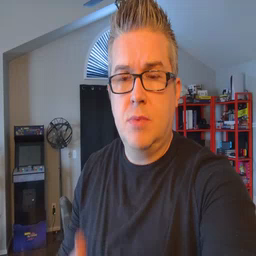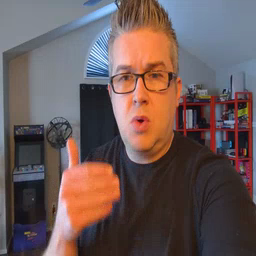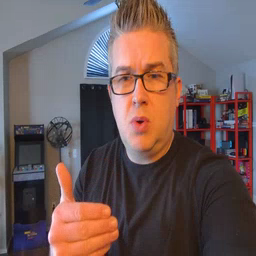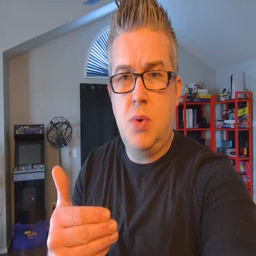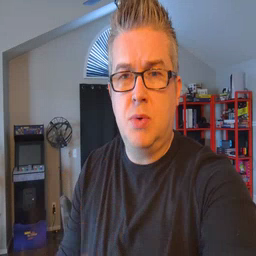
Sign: close